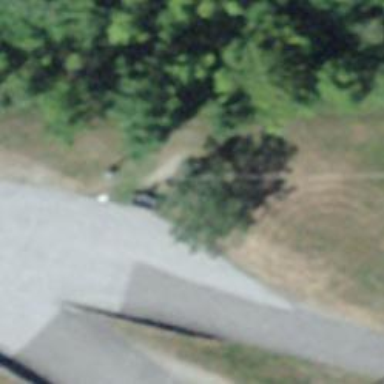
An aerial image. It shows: Bench near water well.